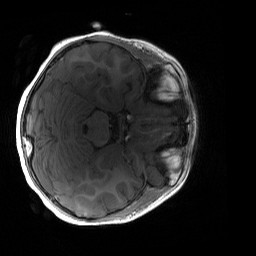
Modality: T1w
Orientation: axial
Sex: female
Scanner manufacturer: siemens
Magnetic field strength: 3 T
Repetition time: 1.9 s
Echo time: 0.00243 s